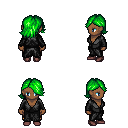
a pixel art fantasy rpg character, female body template, human, dark skin, gray robe, gold greaves, green swoop hairstyle, maroon shoes, four views (front, back, left, right), 2x2 character sprite sheet, small pixel art, hard edges, no anti-aliasing